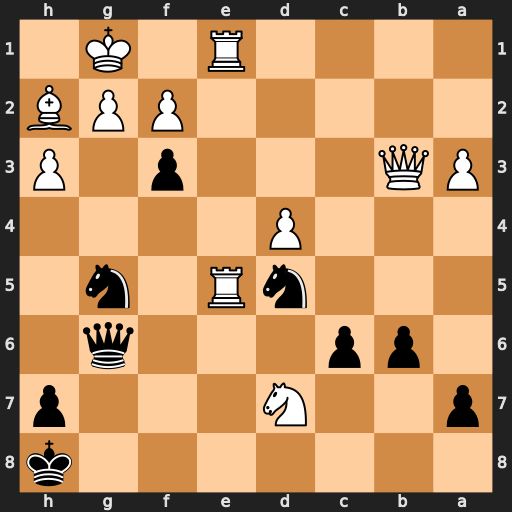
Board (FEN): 7k/p2N3p/1pp3q1/3nR1n1/3P4/PQ3p1P/5PPB/4R1K1
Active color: b
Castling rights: -
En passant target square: -
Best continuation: Nxh3+ Kf1 Qxg2#